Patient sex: M
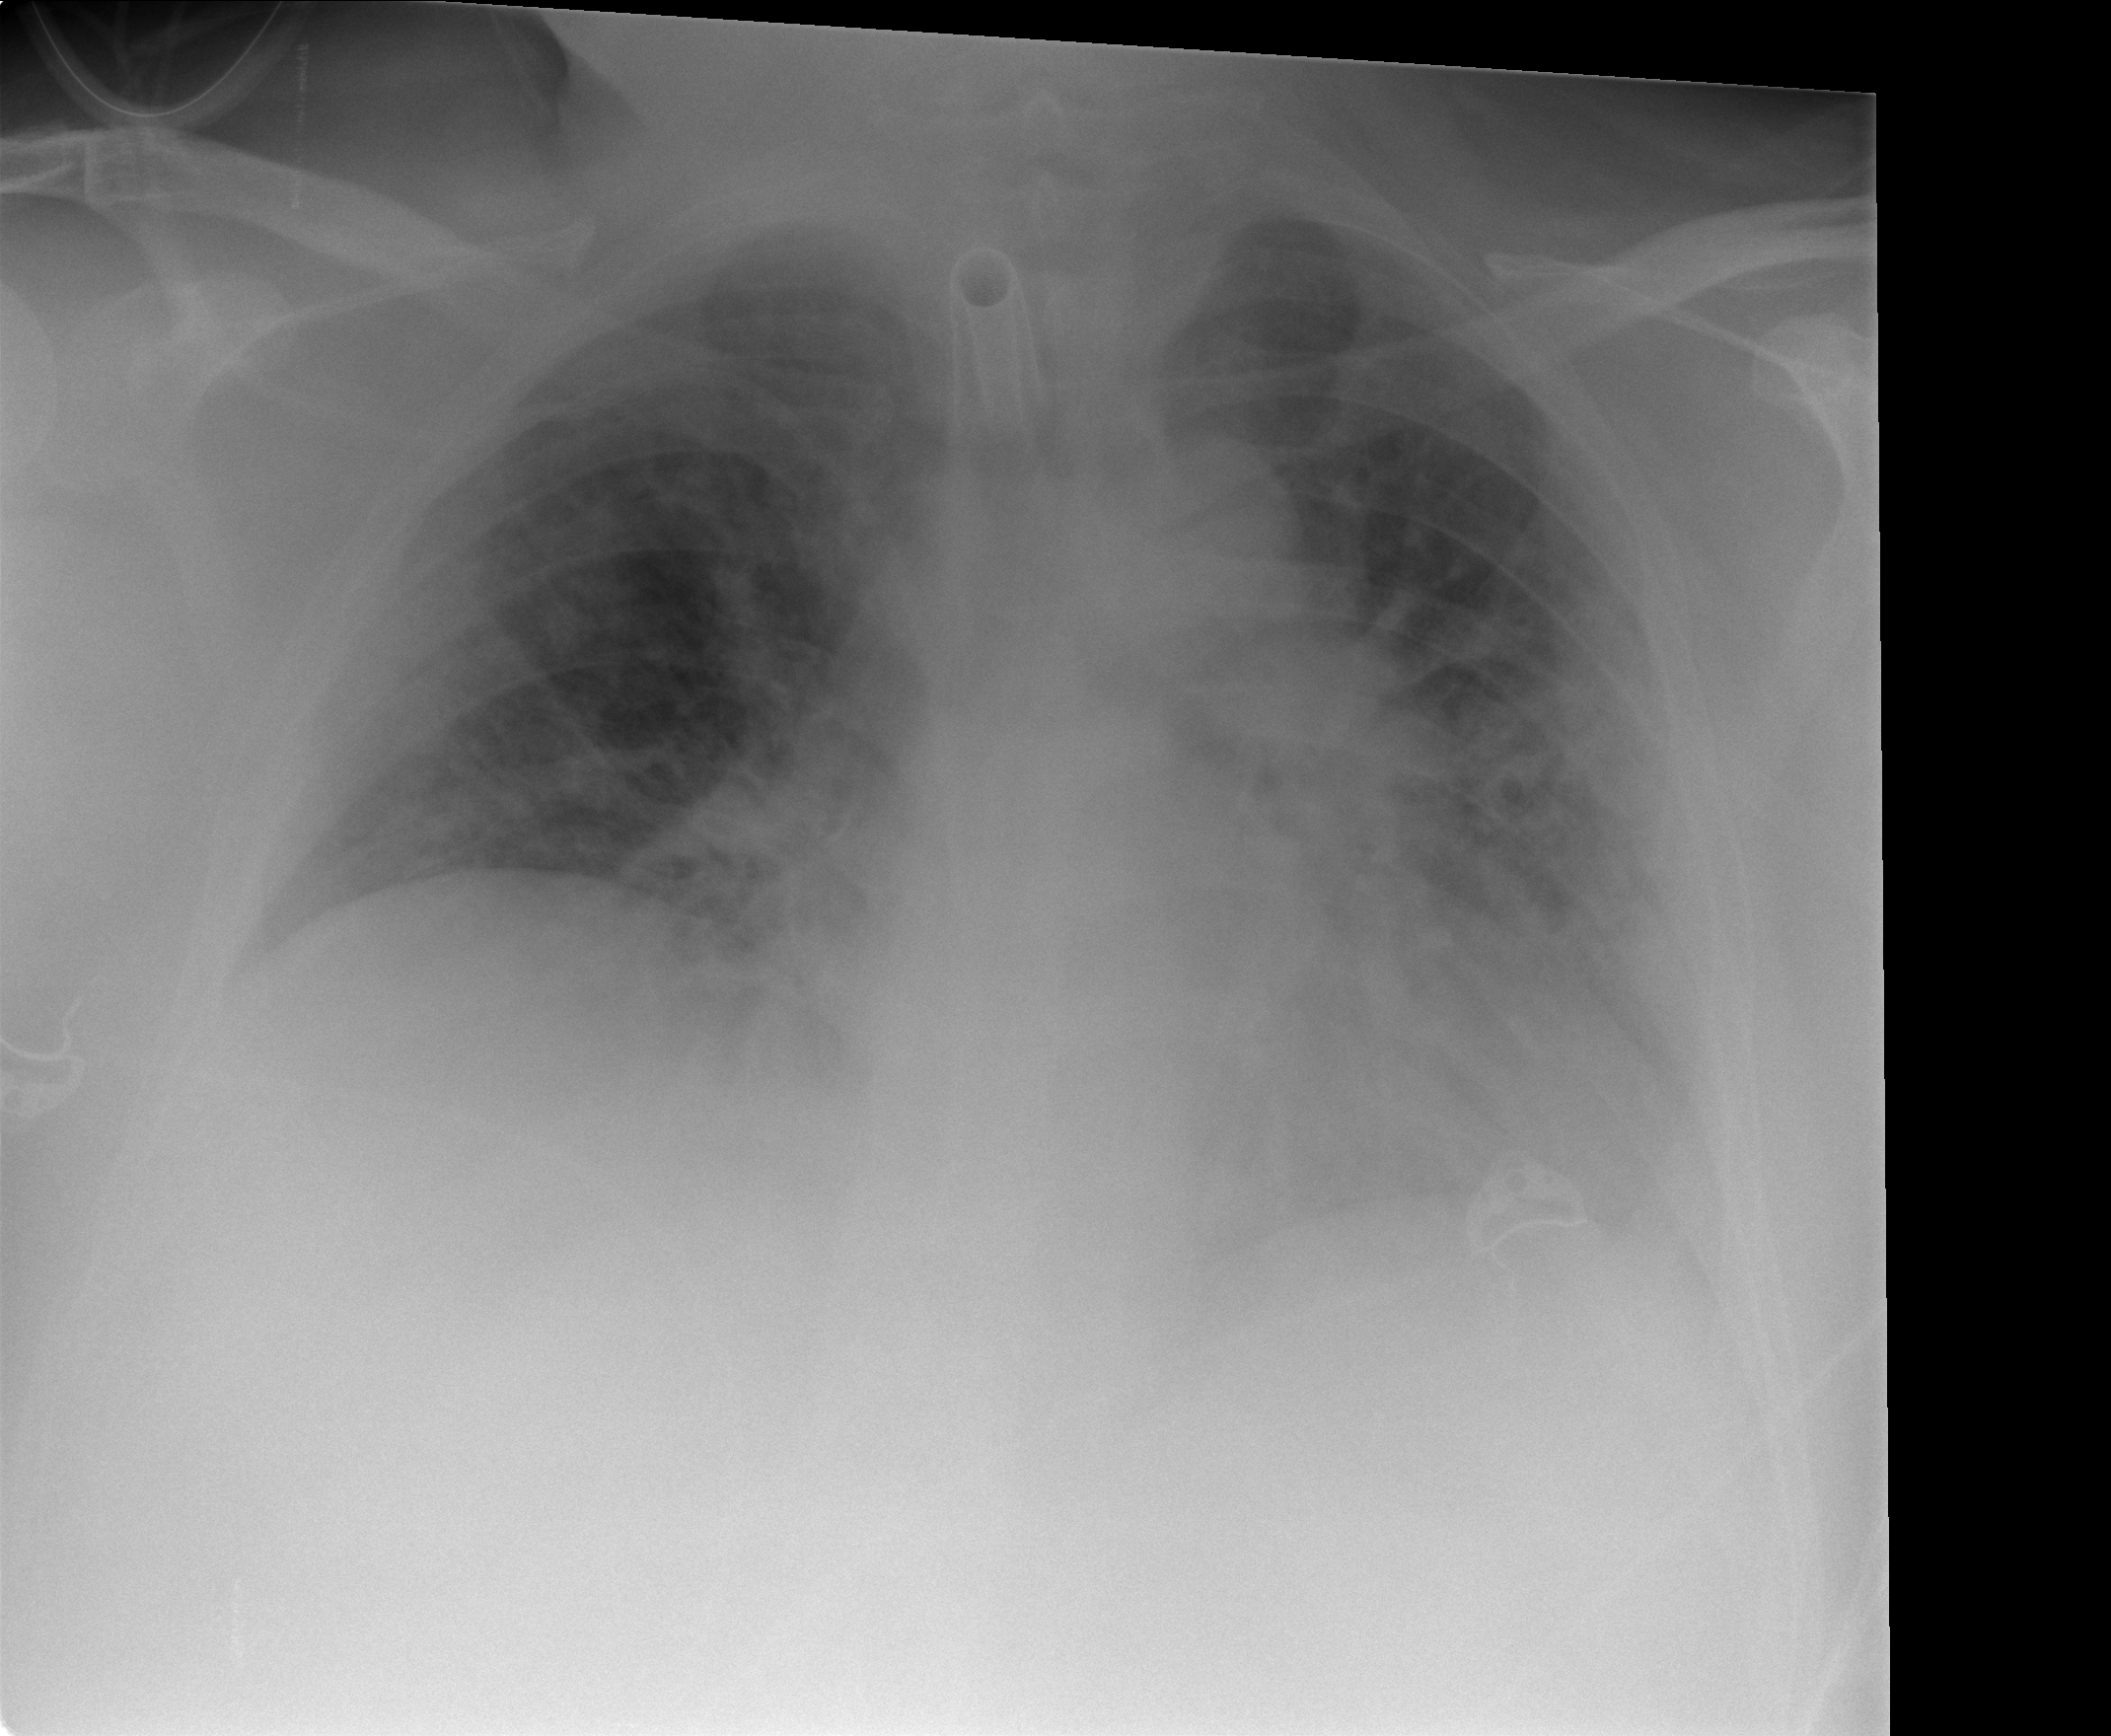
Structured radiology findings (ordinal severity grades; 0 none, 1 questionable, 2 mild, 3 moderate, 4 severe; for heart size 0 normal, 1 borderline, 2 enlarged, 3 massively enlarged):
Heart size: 2
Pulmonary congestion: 3
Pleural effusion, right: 1
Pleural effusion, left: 2
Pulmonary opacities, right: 2
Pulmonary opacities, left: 3
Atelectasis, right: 2
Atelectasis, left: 3